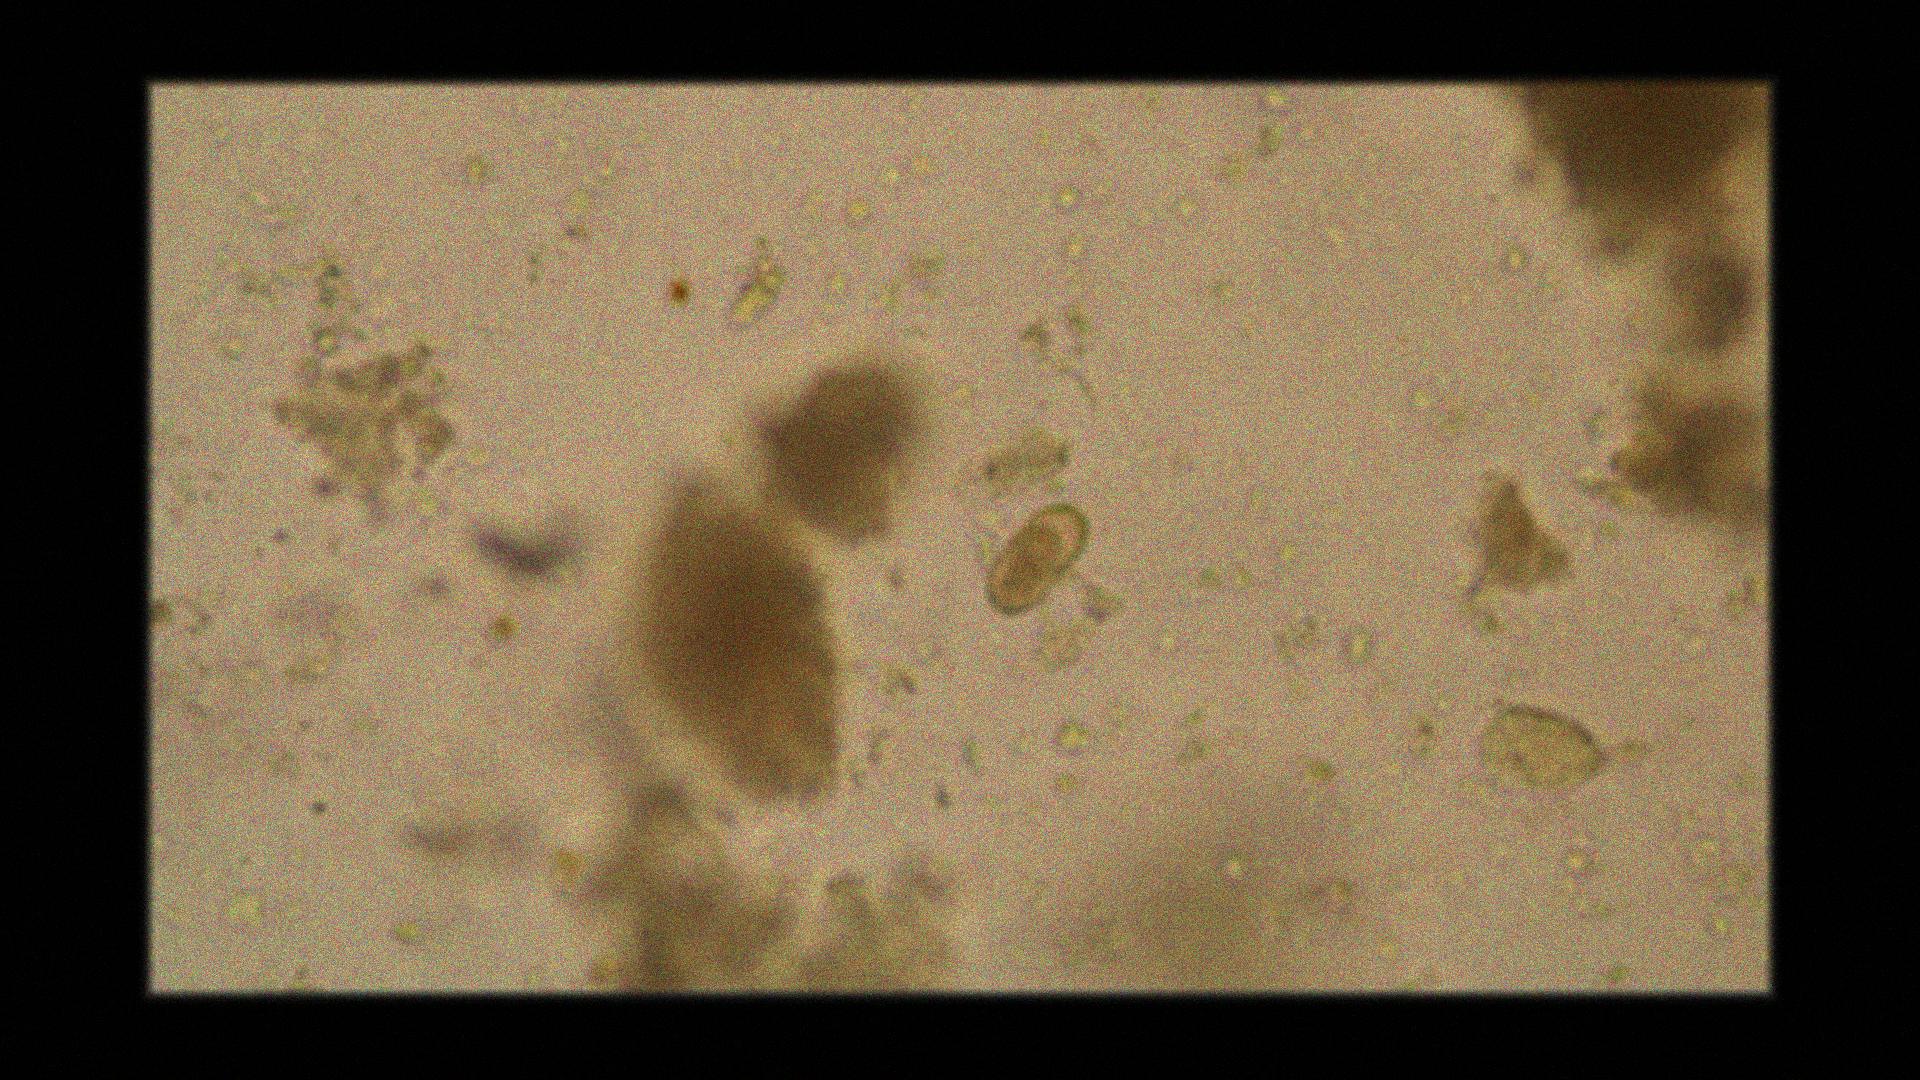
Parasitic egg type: Capillaria philippinensis